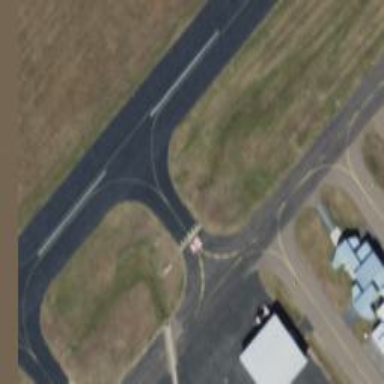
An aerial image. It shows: View of taxiway at the airport.